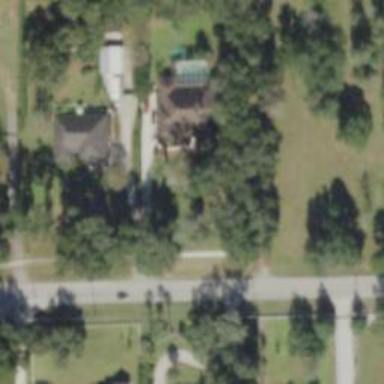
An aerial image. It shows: Driveway.